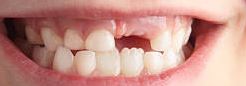
Condition: hypodontia